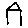
Label: house